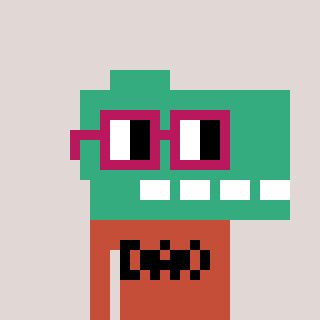
a pixel art character with square dark red glasses, a dino-shaped head and a rust-colored body on a warm background